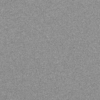
Label: dusty